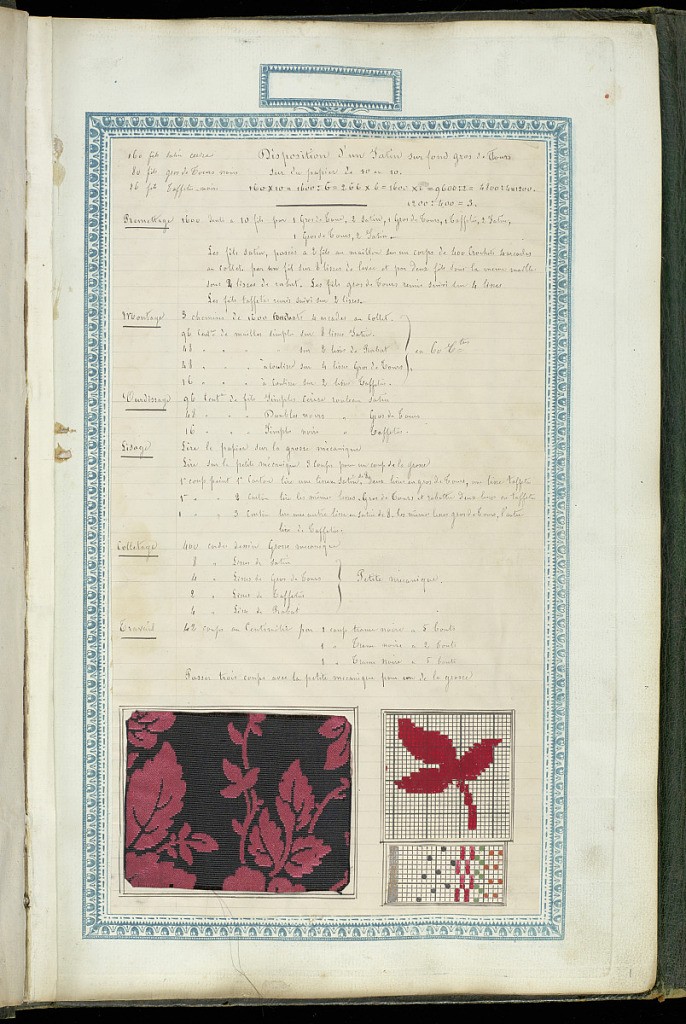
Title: Disposition d'un Taffetas Faconne Deux Lats
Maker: Théodore Bon, French, n.d.
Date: ca. 1860
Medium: paper, silk, leather
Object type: Master weaver's thesis book
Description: Book covered in green leather with a flap to securely close. Inside covers have marbled paper. Contains eighty pages giving weave analysis, diagrams, mises-en-carte and samples. In envelope inside the front cover, three pages of weave diagrams.